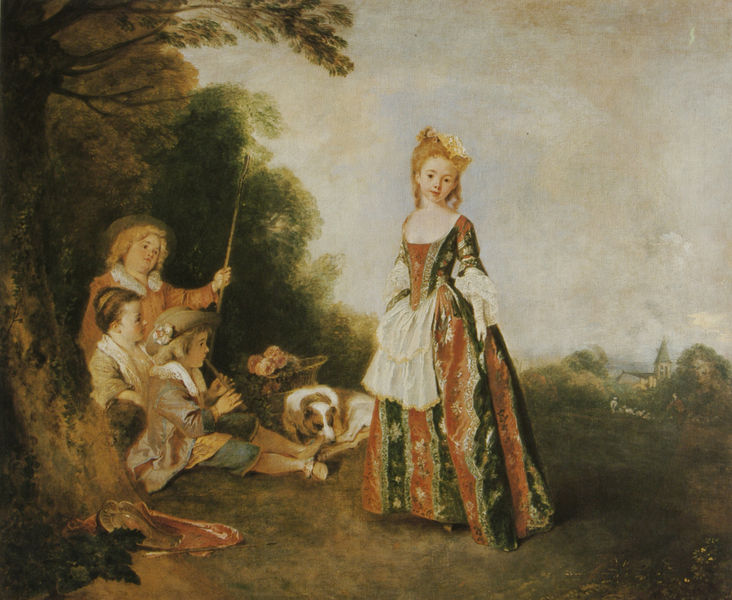
Titel: Iris, c'est de bonne heure, Der Tanz
Künstler: Antoine Watteau
Standort: Berlin
Institution: Staatliche Museen zu Berlin, Preußischer Kulturbesitz
Schlagwörter: baum, blau, gemälde, gruppe, himmel, laub, weiß, wolken, bäume, grün, landschaft, mädchen, sitzen, stadt, ausschnitt, blumen, braun, bunt, frau, hintergrund, hut, hüte, kleid, licht, orange, blick, blüte, dame, gebäude, haus, hund, obst, rosen, rot, weg, wiese, haube, rock, tanz, arm, barock, kleidung, kragen, bildnis, portrait, porträt, feld, natur, weide, kirche, boden, haare, sitzend, stehend, kind, musik, pflanzen, krone, prinzessin, rokoko, wald, kinder, stock, turm, garten, schürze, äpfel, dutt, magd, ort, stab, jungen, dorf, pause, spielen, musizieren, gestreift, streifen, korb, junge, krempe, waldrand, schinken, spiel, village, idyll, lichtung, flöte, chien, watteau, femme, fleurs, schafe, hirte, hirten, schäfer, schäferin, rousseau, nature, paysage, sohn, flötenspieler, robe, hun, ahus, enfants, enfant, église, arbres, genre, jeu, lieblich, baton, panier, hunf, stad, musique, kleis, corset, portrait de groupe, flute, enfance, fete galante, kinderportraits, portraitmalerei, huhüte, pflaanzen, kinder prinzessin, naturidyll, petite fille, champètre